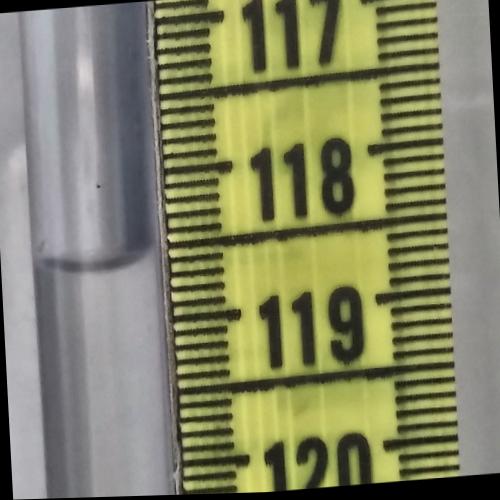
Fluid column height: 118.6 cm